Interaction volume radius: 5 \u00c5
Interaction volume height: 15 \u00c5
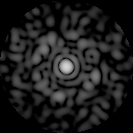
Disorder parameter: 0.8863